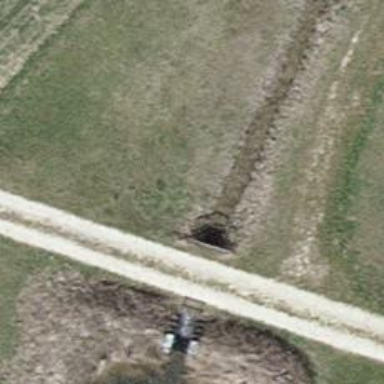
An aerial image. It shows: Culvert tunnel.